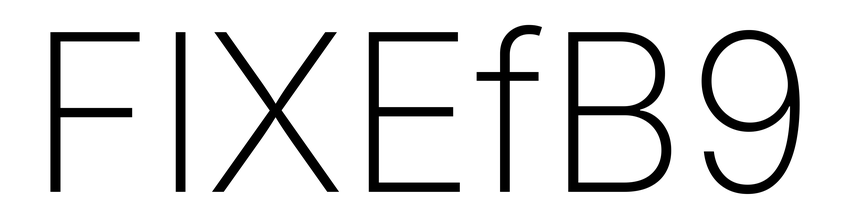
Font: Inter_ExtraLight